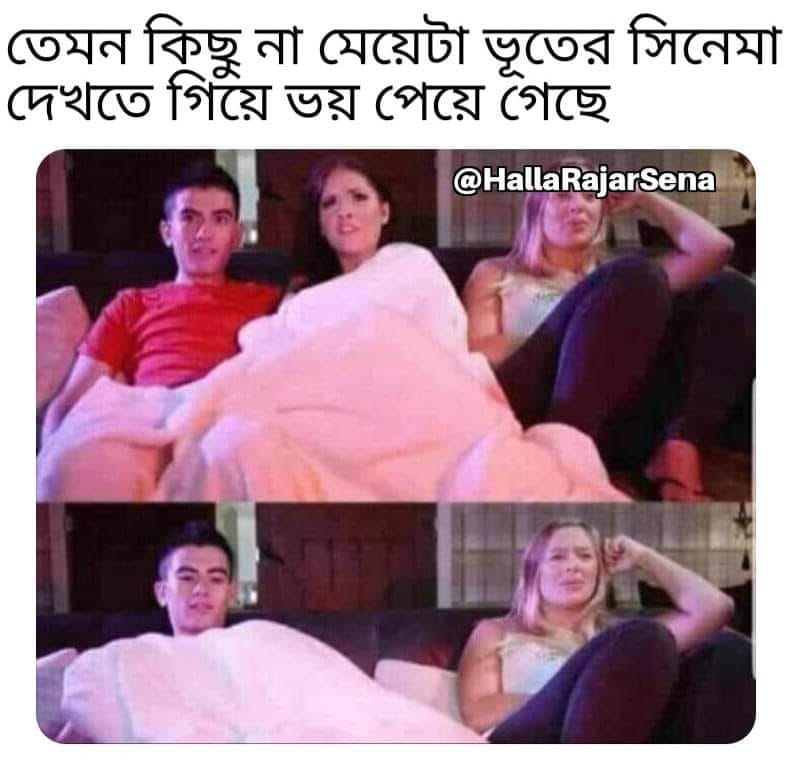
Caption: তেমন কিছুু না মেয়েটা ভুতের সিনেমা দেখতে গিয়ে ভয় পেয়ে গেছে
Label: non-hate